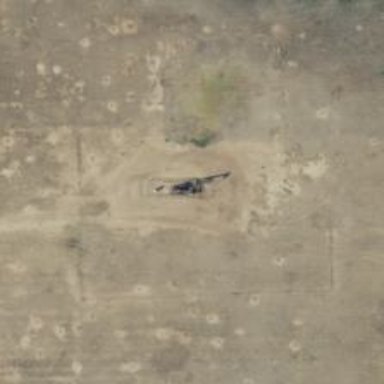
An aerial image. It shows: Petroleum well that is man-made.